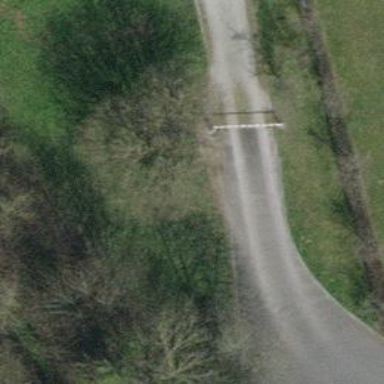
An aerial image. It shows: Lift gate barrier.